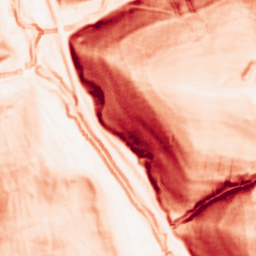
Category: morphological
Decomposition family: morphological_square
Decomposition parameters: operation: gradient
size: 5
Upsampling method: linear_exact
Upsampling parameters: scale: 2
Upsampling scale: 2